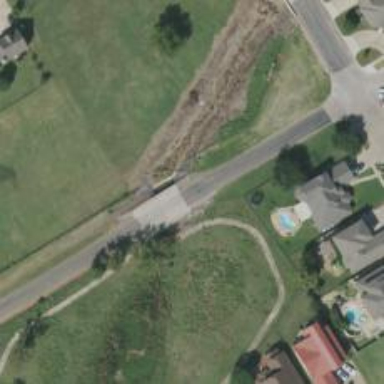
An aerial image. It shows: Residential road with bridge.